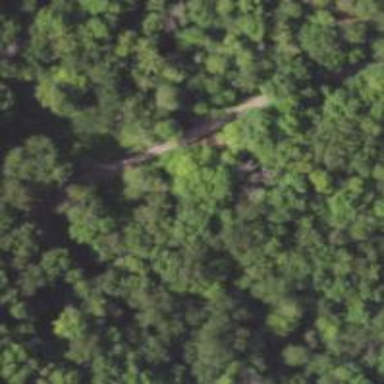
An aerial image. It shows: Abandoned railway bridge.